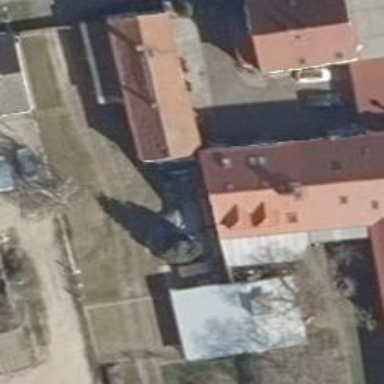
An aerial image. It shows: Part of building.